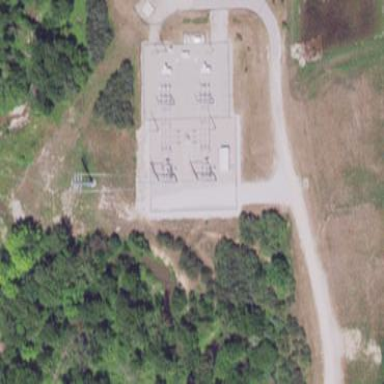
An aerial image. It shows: Power substation.